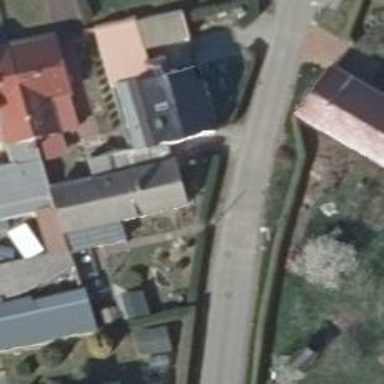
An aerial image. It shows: Paved road in living street.